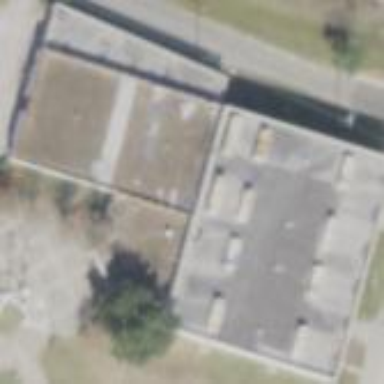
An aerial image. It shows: Community centre building.